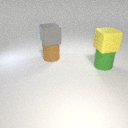
large brown rubber cylinder below large gray rubber cube